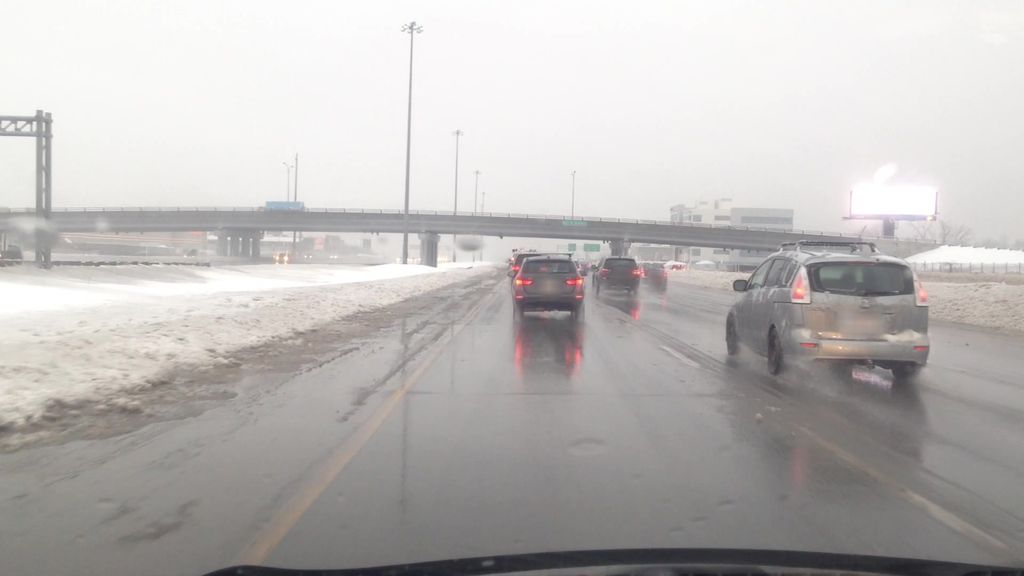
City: montreal